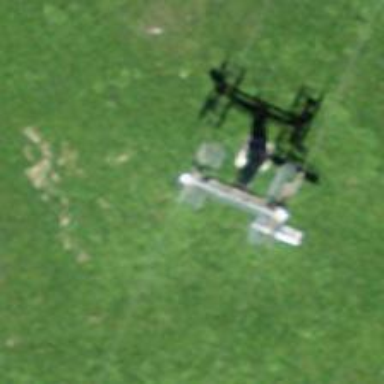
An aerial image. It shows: Pylon for aerialway.